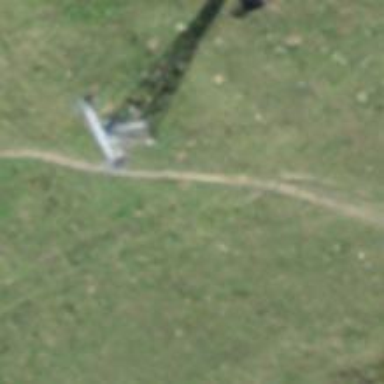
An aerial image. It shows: Pylon for aerialway.